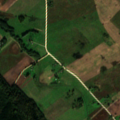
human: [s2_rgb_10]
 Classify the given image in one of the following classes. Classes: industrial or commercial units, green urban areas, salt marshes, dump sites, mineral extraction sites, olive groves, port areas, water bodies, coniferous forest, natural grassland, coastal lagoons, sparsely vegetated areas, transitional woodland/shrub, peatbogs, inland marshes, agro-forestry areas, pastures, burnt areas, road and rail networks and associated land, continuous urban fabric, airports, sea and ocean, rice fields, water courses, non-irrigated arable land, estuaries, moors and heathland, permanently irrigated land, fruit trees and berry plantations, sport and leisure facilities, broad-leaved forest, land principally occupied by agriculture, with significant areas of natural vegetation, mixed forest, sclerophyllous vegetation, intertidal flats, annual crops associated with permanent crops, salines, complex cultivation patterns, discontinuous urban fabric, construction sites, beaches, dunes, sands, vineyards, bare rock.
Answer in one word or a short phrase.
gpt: non-irrigated arable land, complex cultivation patterns, broad-leaved forest, mixed forest